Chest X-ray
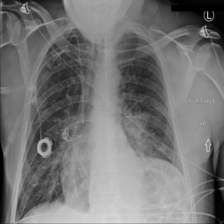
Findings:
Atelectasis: positive
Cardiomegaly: negative
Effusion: negative
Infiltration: positive
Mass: negative
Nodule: negative
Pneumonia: negative
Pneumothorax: negative
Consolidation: negative
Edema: negative
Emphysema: negative
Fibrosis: negative
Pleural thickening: negative
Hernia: negative